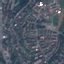
Label: Residential